The image folds the raw vibration samples of a bearing signal into a 2-D grayscale square (signal-to-image encoding). Based on the visible evidence, which condition applies: normal, inner_race, outer_race, ball?
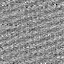
Answer: normal